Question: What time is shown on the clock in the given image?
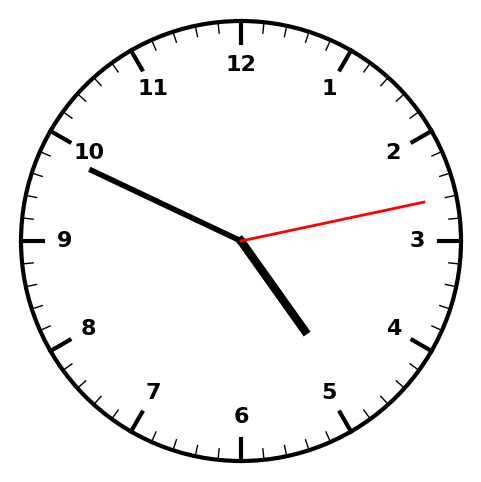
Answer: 04:49:13